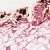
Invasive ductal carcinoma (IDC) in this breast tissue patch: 0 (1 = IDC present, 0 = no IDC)